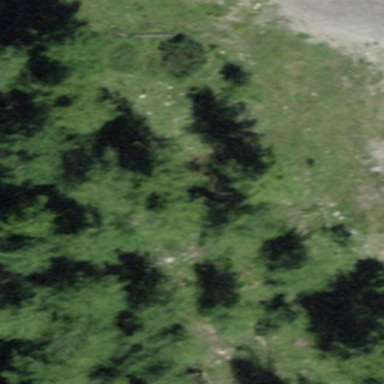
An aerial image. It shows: Forest area.